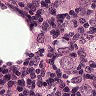
Metastatic tissue present: yes